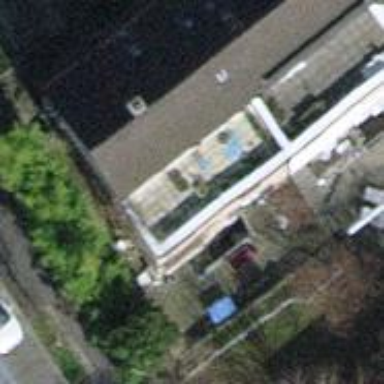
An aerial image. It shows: Terrace building.